Field crop: maize
Growth stage: 2
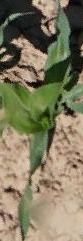
Species: maize